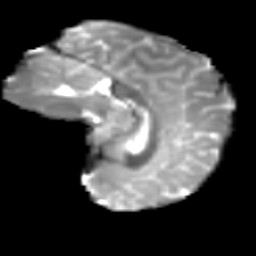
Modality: T2w
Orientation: sagittal
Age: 12
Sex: male
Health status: ill
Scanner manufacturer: ge
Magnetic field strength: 3 T
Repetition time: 6.752 s
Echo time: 0.079 s